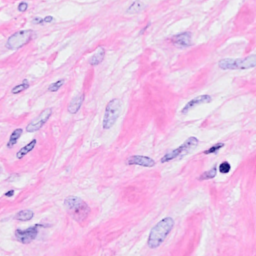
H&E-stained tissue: Breast